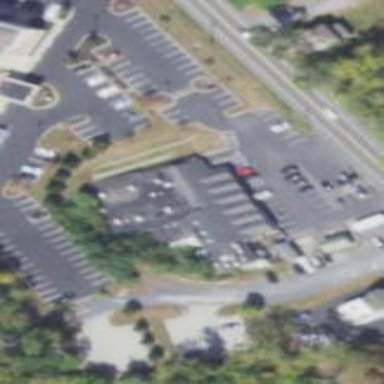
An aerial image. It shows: Building that houses food court.